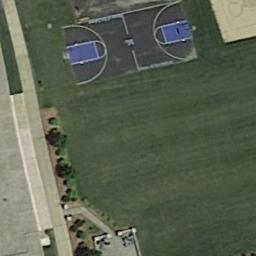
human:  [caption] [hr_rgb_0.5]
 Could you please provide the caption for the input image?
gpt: A basketball court on the lawn and some trees beside .

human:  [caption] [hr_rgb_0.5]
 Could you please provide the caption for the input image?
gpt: At the top of the picture is a basketball court with only a small blue part .

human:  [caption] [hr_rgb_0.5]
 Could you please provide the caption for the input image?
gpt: There is a basketball court in the middle of grass with a road pass by .

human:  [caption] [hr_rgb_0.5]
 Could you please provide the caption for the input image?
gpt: A basketball court is on the big lawn, With a few scattered trees in the distance .

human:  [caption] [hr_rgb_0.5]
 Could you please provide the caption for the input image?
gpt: The basketball court is surrounded by grass .